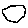
Label: hexagon